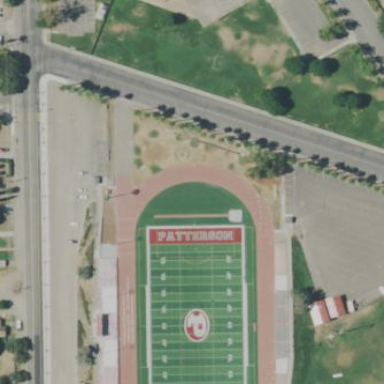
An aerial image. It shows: American football pitch with artificial turf surface for leisure land.